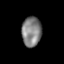
Tissue: lung
Cell type: Others
Senescence score: 0.1995
Nuclear area (px): 574
Mean DAPI intensity: 127.718